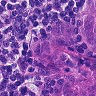
Metastatic tissue present: yes